Question: I managed to fetch JSON data from Google Sheet, but it cause a fatal error:
> Fatal error: 'try!' expression unexpectedly raised an error:
Swift.DecodingError.keyNotFound(CodingKeys(stringValue:
"totalmarketvalue", intValue: nil),
Swift.DecodingError.Context(codingPath: [], debugDescription: "No
value associated with key CodingKeys(stringValue:
"totalmarketvalue", intValue: nil) ("totalmarketvalue").",
underlyingError: nil)): file
My struct and function listed below
'''
struct PostTotal: Codable {
// let id = UUID()
var rows: [Layer0]
struct Layer0: Codable, Hashable {
var totalmarketvalue: String
var totaltodaysprofit: String
var todaysprofitpercent: String
var totalasset: String
var maxpurchasepower: String
}
}
'''
'''
func getTotalValue () -> String {
let urlTotal = URL(string: webstringtotal)
var results: String = ""
URLSession.shared.dataTask(with: urlTotal!) { (datas, _, _) in
let postss = try! JSONDecoder().decode(PostTotal.Layer0.self, from: datas!)
results = postss.totalasset
}
.resume()
print(results)
return results
}
'''

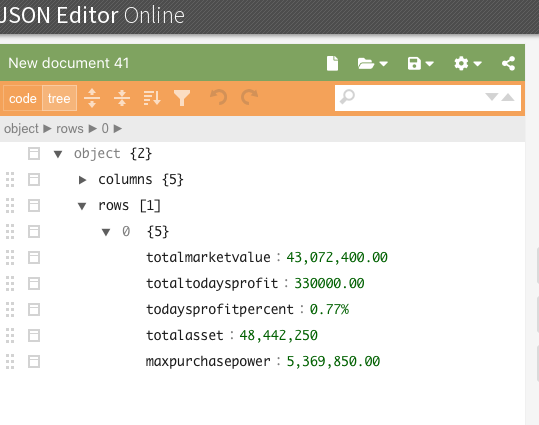
Answer: I believe you can read this error like this:
'''
No value associated with key "totalmarketvalue"
'''
Which means the decoder can't find the 'totalmarketvalue' key in your response.
It looks like you're trying to decode 'PostTotal.Layer0' only:
'''
let postss = try! JSONDecoder().decode(PostTotal.Layer0.self, from: datas!)
'''
However, your input JSON has only two CodingKeys at root which is 'columns' and 'rows'. When you're trying to decode 'PostTotal.Layer0' only, it expects the 'totalmarketvalue' key at the top level.
You have to decode the whole JSON tree and then access the elements as needed:
'''
let postss = try! JSONDecoder().decode(PostTotal.self, from: datas!)
let layer0 = postss.rows
'''
---
If you fetch data from some external resource, you can't be 100% sure that the response will contain this key. Better use 'do-try' and handle errors in case of missing data.
And note that you've specified 'totalmarketvalue' of type 'String':
'''
"totalmarketvalue": "100" // this will parse correctly
"totalmarketvalue": 100 // this will fail
'''
You can also explicitly specify the type of your 'CodingKeys'. This will allow you to keep your model variable names separated from the response model.
'''
struct: Layer0: Codable, Hashable {
enum CodingKeys: String, CodingKey {
case totalMarketValue = "totalmarketvalue"
...
}
var totalMarketValue: String
...
}
'''